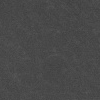
Atmospheric dust classification: dusty